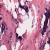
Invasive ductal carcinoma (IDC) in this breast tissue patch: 1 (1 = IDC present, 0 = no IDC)